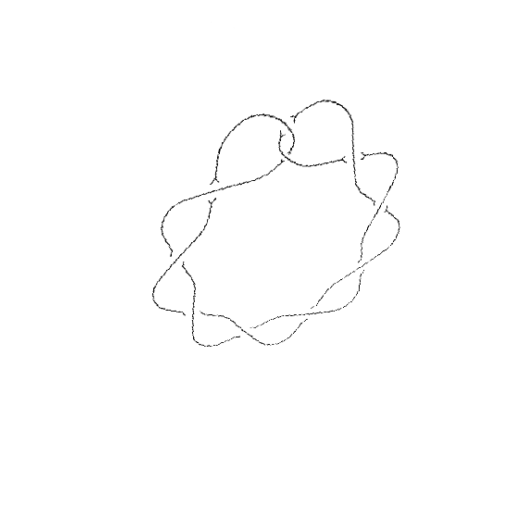
Crossing number: 10